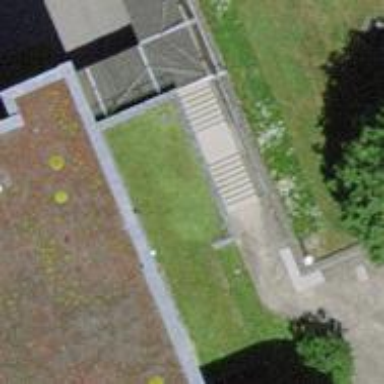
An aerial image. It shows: Concrete steps.